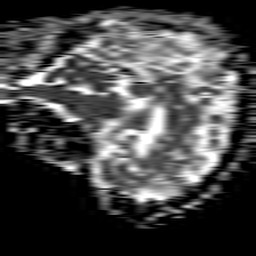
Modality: ADC
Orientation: sagittal
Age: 74
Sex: male
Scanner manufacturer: philips
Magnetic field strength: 1.5 T
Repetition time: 4.6 s
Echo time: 0.08528 s